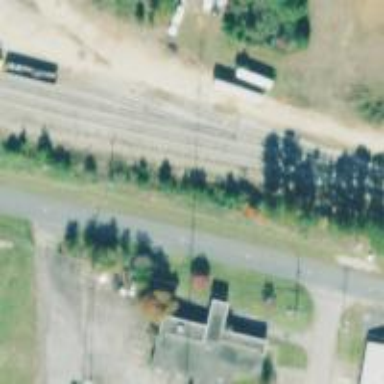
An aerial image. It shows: Abandoned railway yard.